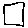
Label: square